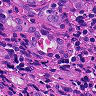
Metastatic tissue present: yes